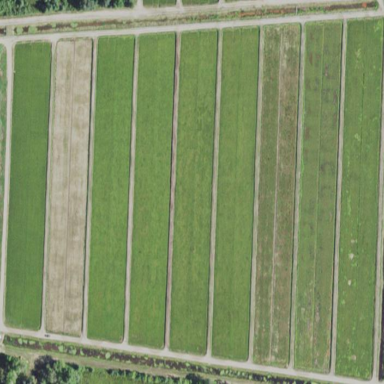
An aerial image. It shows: Farmland with cranberry crop.